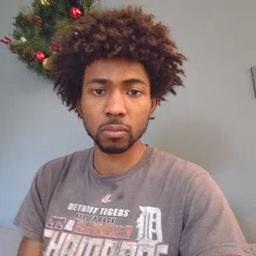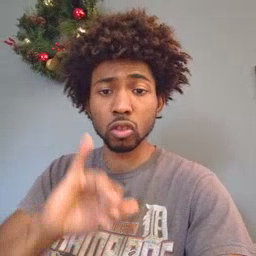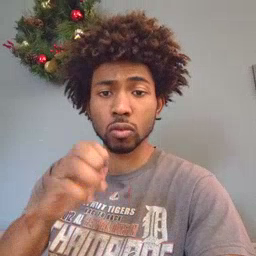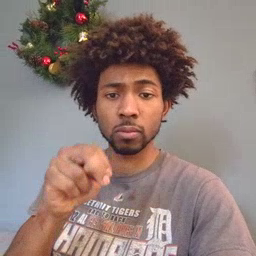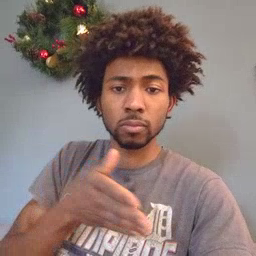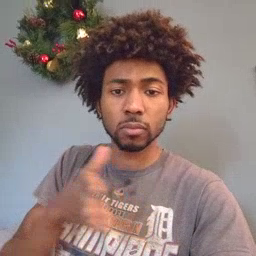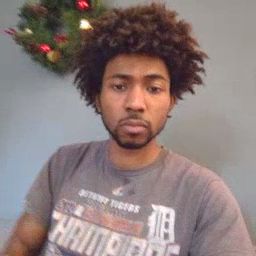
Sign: jeans